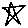
Label: star